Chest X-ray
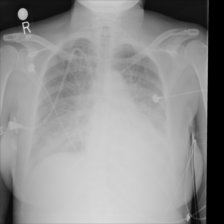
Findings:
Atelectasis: negative
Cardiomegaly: negative
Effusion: negative
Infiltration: negative
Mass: negative
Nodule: negative
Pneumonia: negative
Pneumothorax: negative
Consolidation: negative
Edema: negative
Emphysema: negative
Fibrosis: negative
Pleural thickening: negative
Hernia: negative